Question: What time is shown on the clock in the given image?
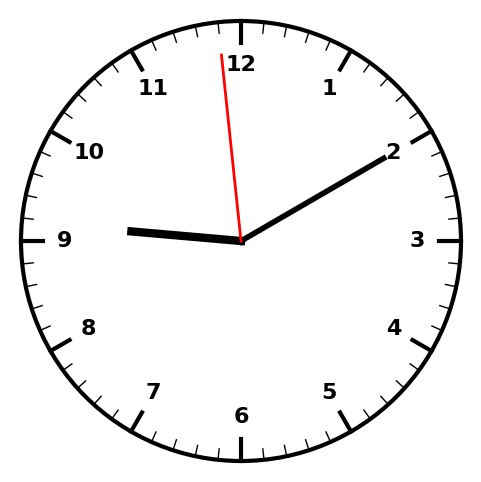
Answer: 09:09:59